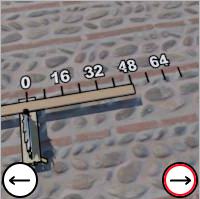
Task: length
Answer: 48
First scale value: 16.0